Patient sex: F
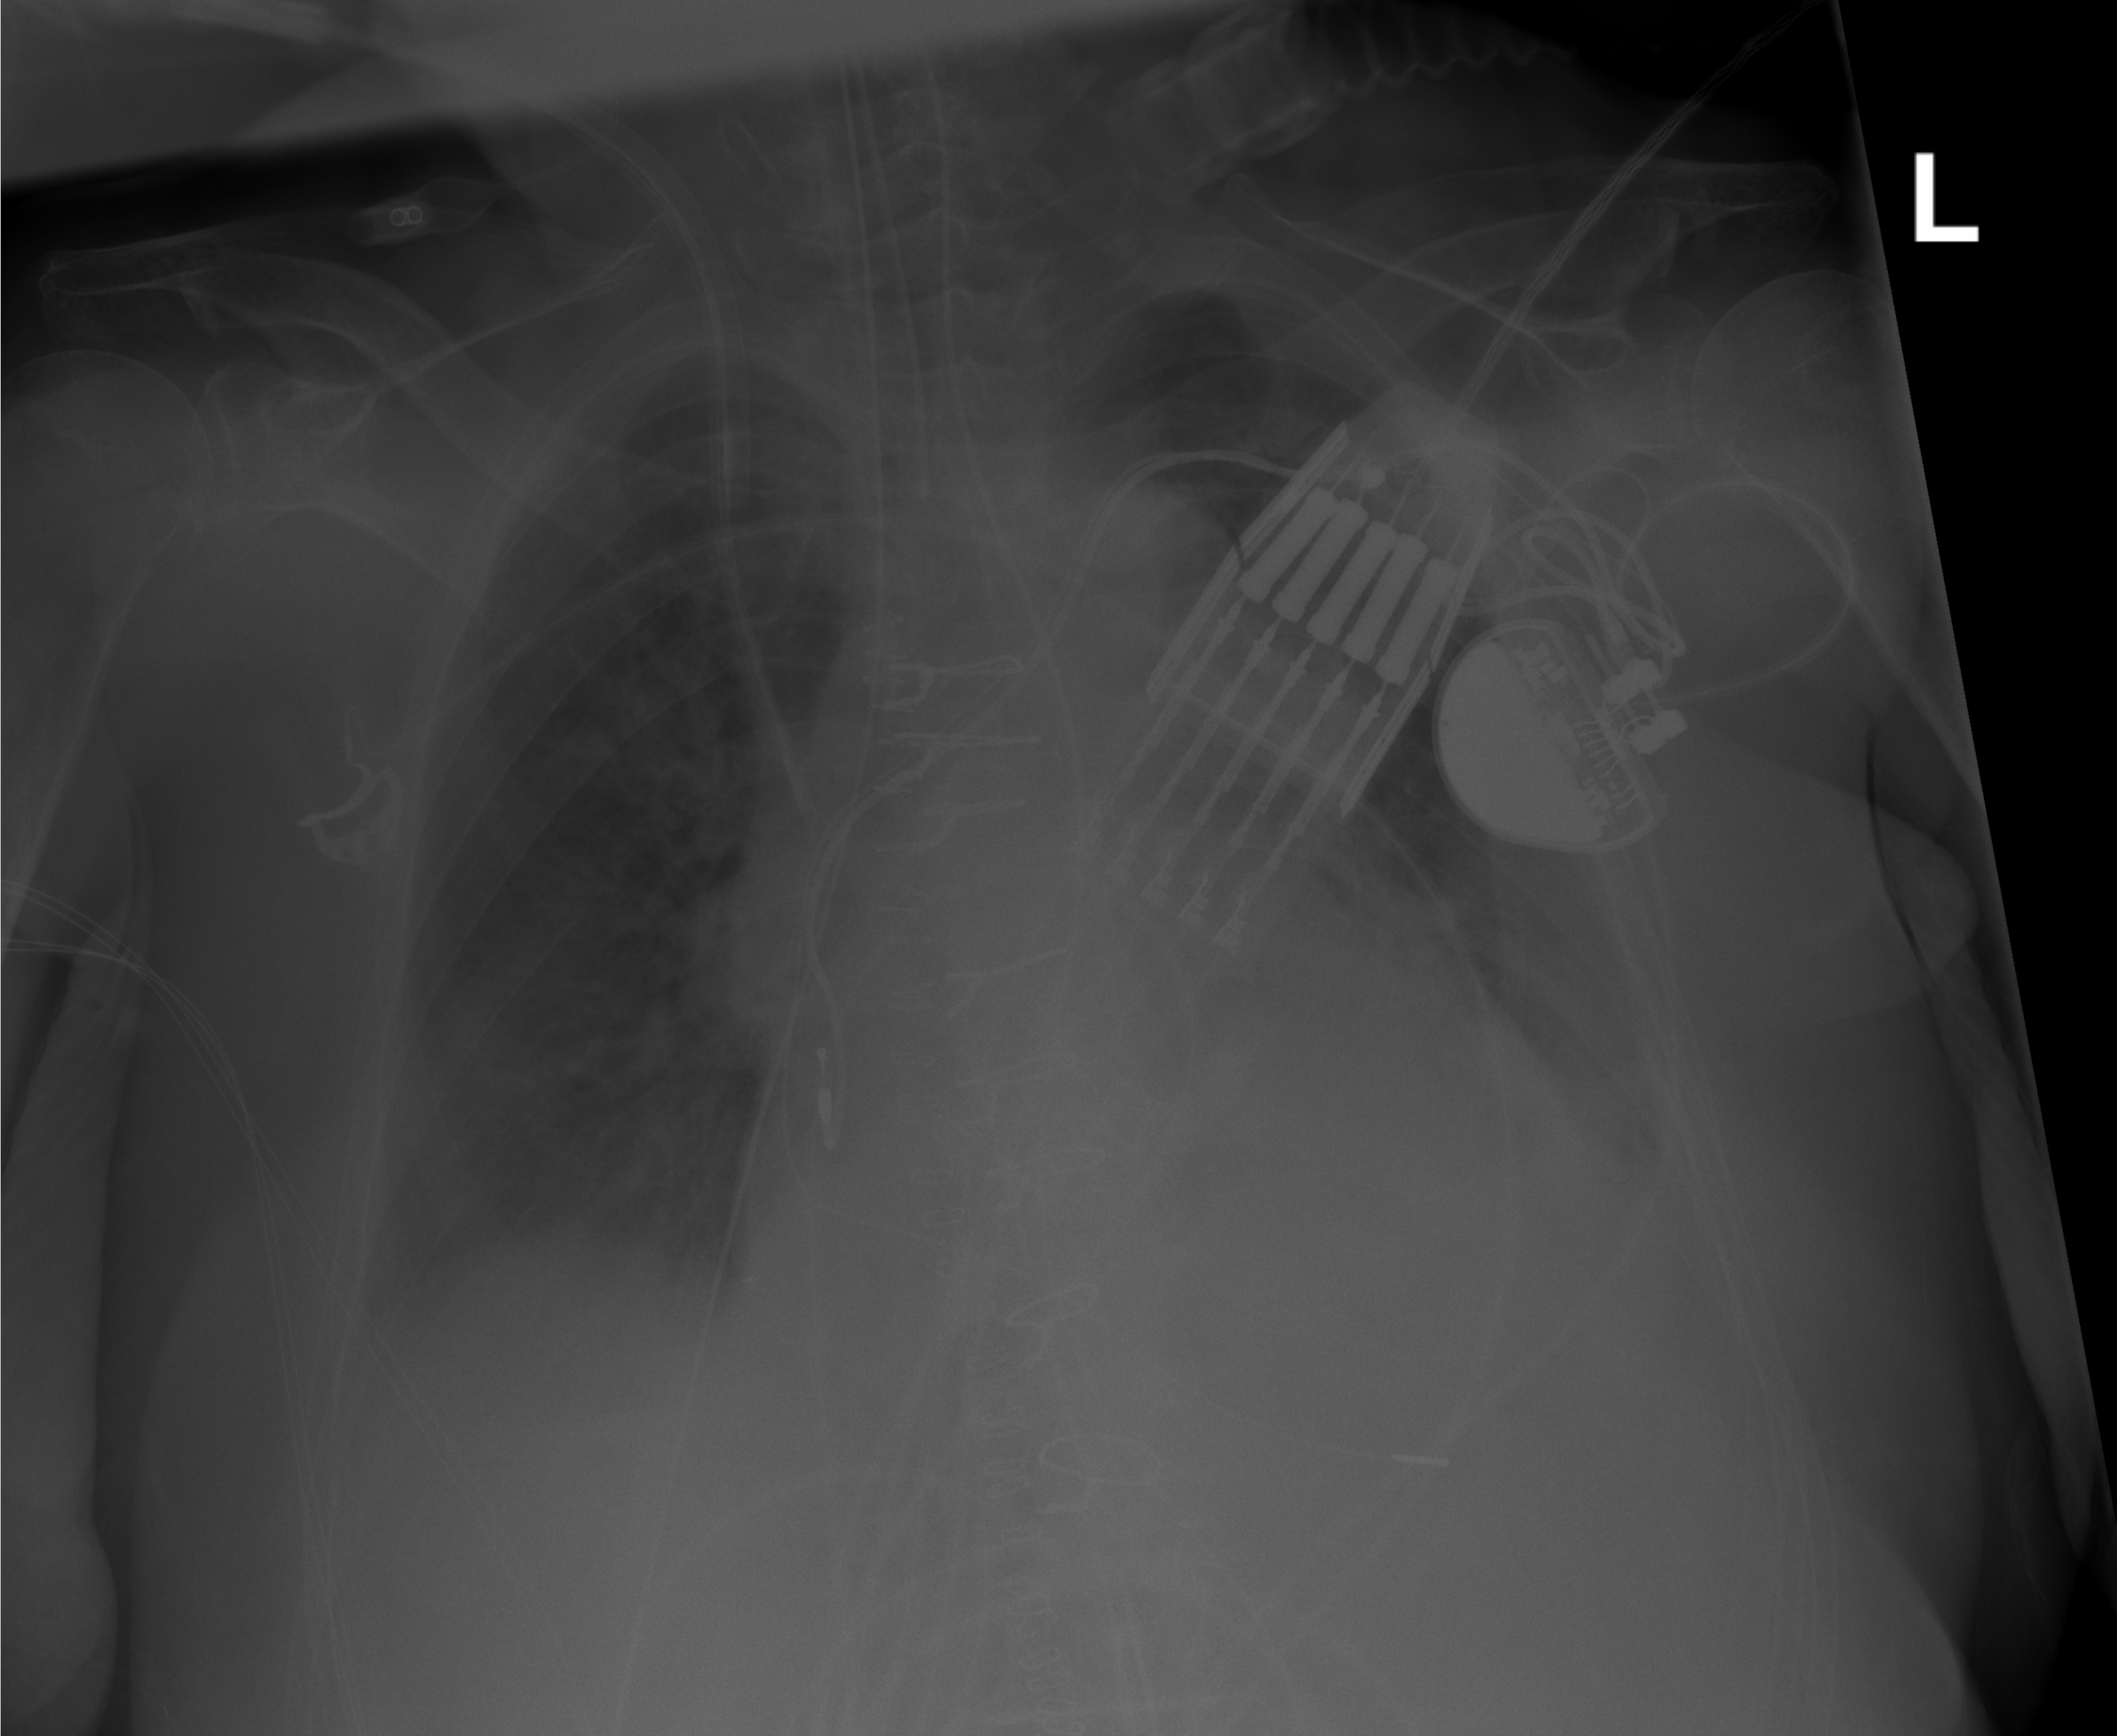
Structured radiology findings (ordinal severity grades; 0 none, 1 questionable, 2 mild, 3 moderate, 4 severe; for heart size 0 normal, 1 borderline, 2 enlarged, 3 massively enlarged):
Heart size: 2
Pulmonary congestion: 1
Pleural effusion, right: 2
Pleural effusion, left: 2
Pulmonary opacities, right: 0
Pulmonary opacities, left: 0
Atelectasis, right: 2
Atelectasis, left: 2